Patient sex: M
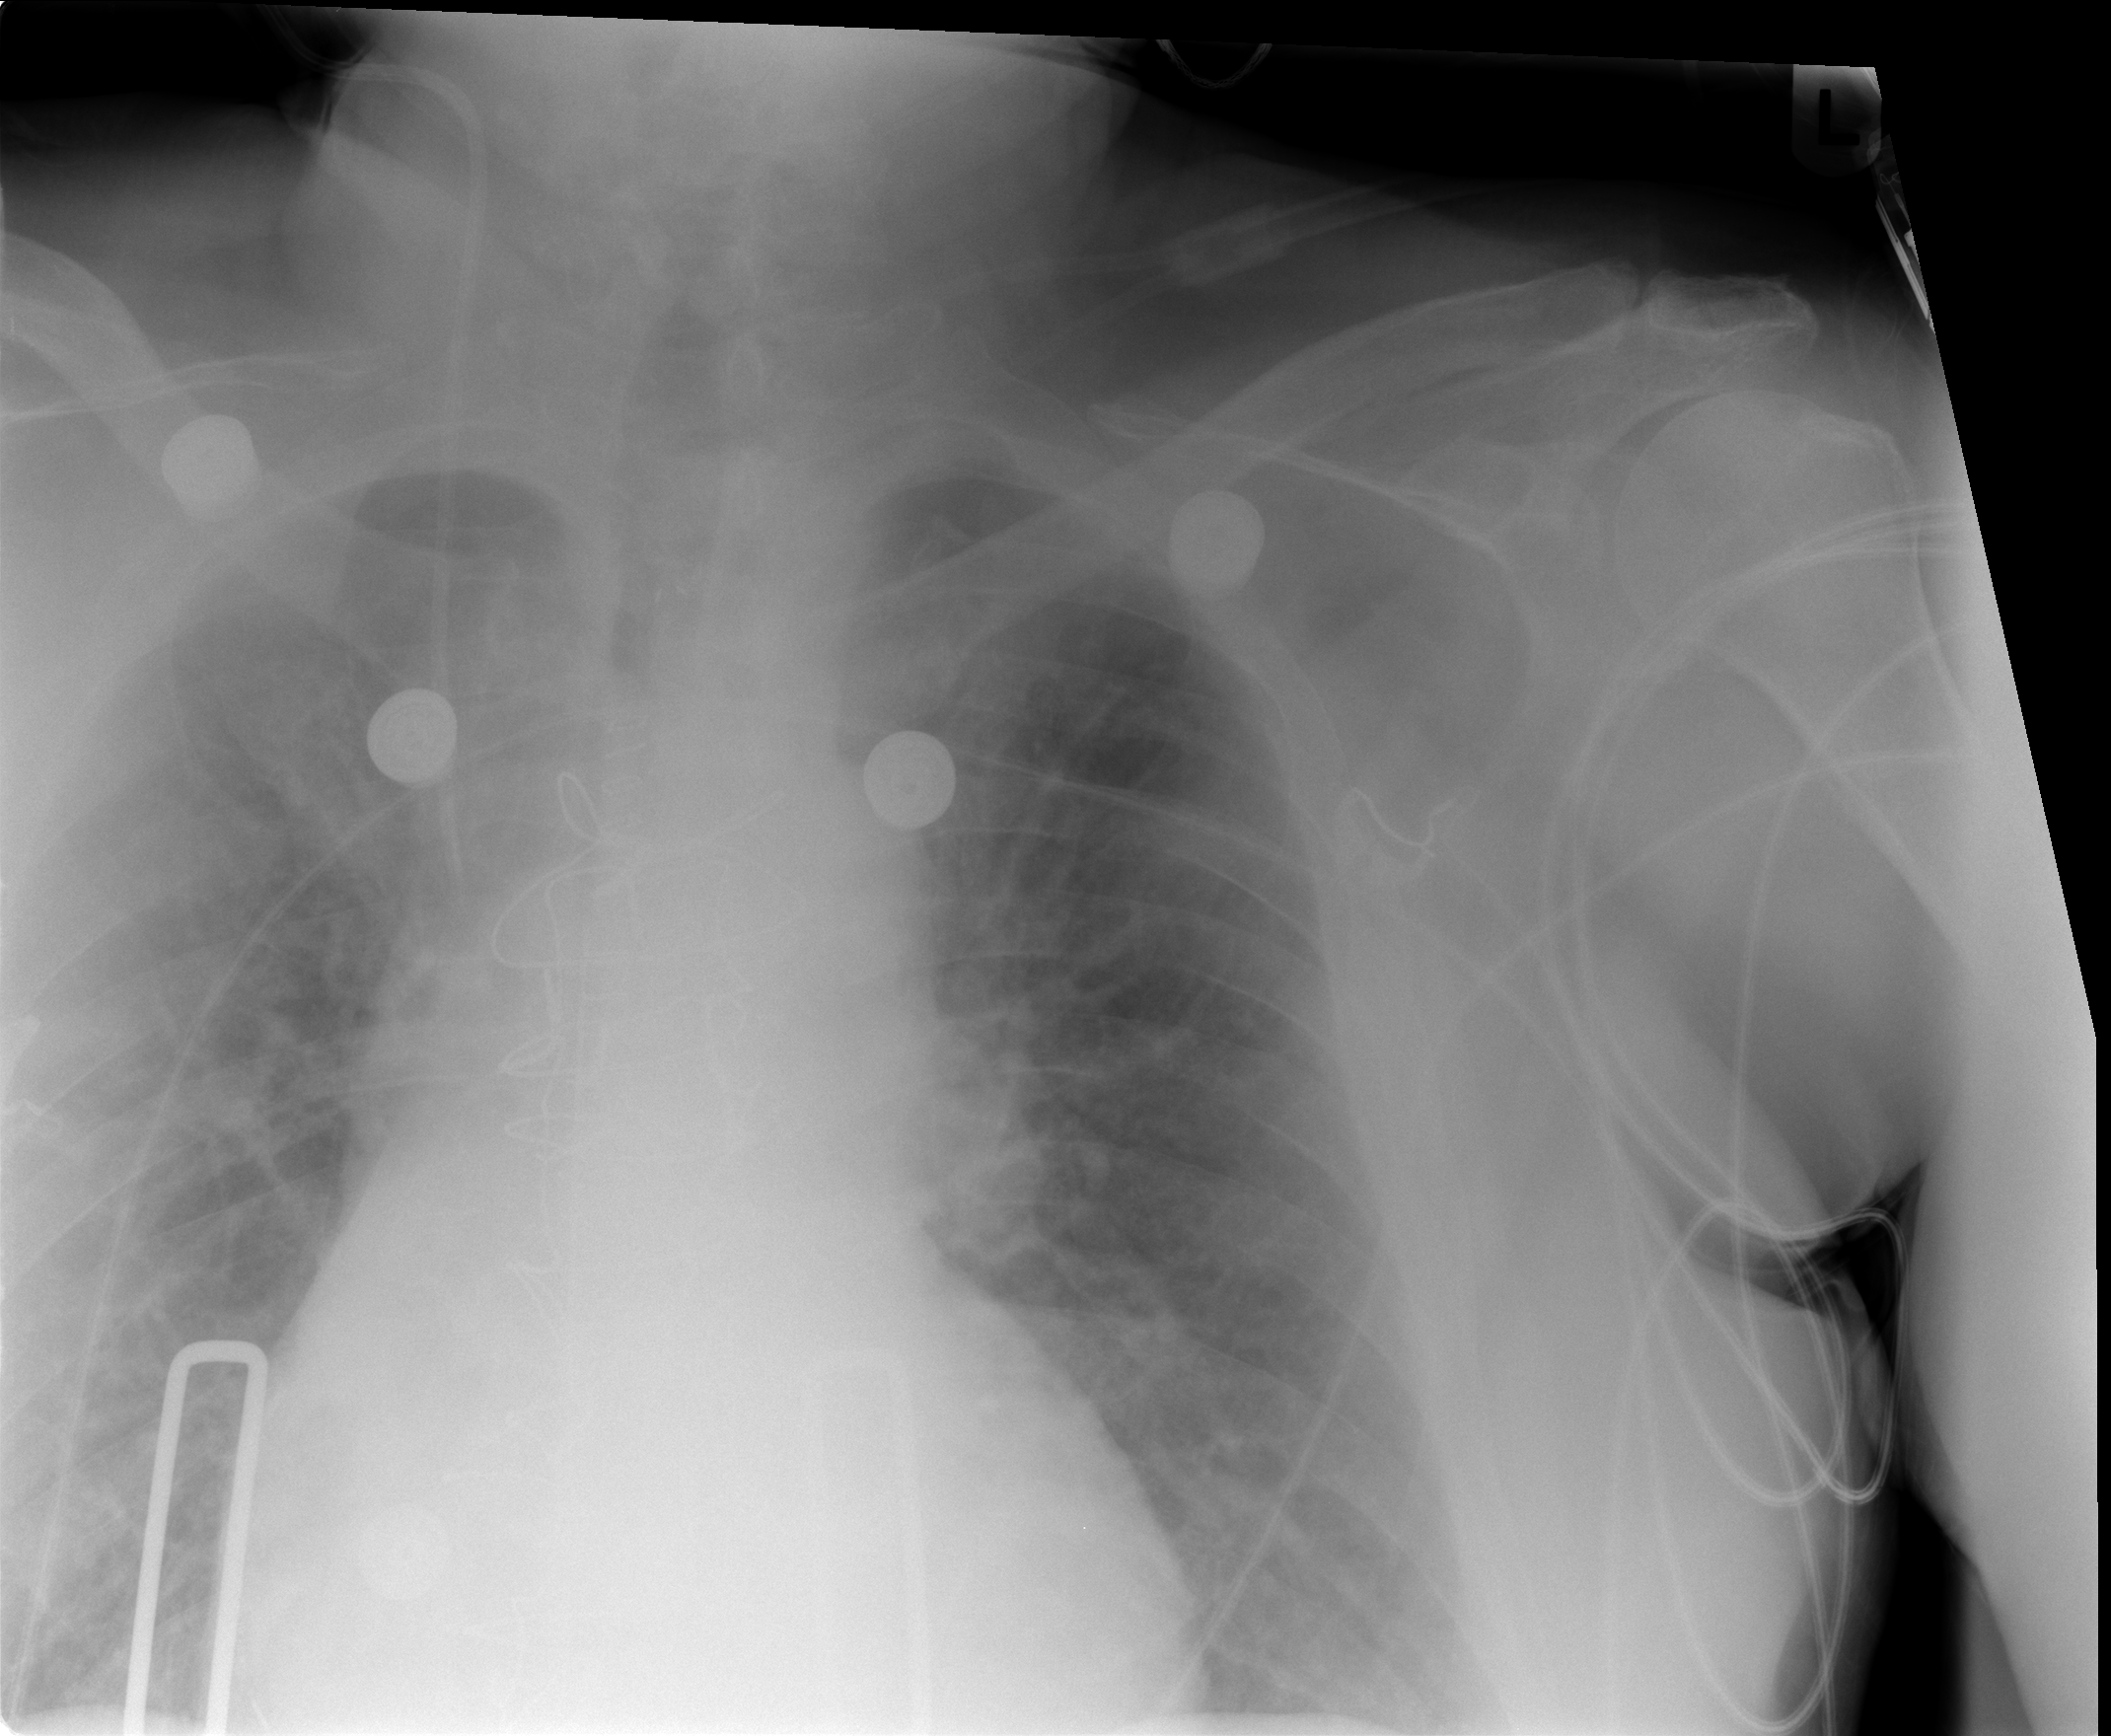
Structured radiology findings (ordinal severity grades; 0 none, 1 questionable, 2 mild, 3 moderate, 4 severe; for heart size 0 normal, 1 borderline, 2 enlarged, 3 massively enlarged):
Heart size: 0
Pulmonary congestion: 1
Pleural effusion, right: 1
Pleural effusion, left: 1
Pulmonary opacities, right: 0
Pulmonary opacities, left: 2
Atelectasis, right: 1
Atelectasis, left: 1